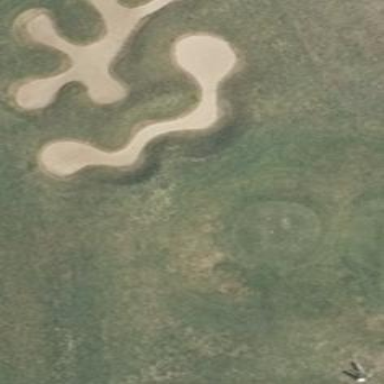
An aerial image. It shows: Golf bunker filled with sandy terrain.